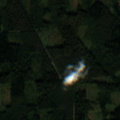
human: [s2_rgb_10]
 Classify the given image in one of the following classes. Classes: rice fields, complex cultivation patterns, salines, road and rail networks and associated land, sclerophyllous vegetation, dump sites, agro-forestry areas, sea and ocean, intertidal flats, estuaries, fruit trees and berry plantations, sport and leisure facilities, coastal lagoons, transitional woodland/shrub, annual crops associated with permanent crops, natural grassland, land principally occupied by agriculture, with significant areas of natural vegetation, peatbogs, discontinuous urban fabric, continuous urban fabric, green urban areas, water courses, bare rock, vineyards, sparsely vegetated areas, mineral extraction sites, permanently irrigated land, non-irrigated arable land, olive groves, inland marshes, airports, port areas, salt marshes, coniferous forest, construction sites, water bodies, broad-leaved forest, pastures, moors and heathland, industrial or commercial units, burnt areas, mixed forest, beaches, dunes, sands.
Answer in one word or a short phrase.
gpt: broad-leaved forest, mixed forest, transitional woodland/shrub